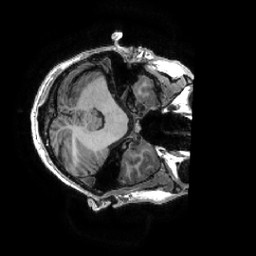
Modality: T1w
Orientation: axial
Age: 31
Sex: male
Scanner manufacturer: ge
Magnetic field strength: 3 T
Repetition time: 0.0073 s
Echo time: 0.003 s